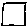
Label: square